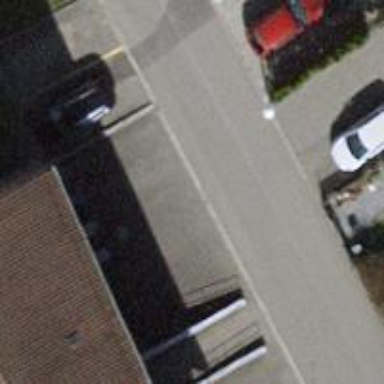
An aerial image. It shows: Asphalt road designated as living street.